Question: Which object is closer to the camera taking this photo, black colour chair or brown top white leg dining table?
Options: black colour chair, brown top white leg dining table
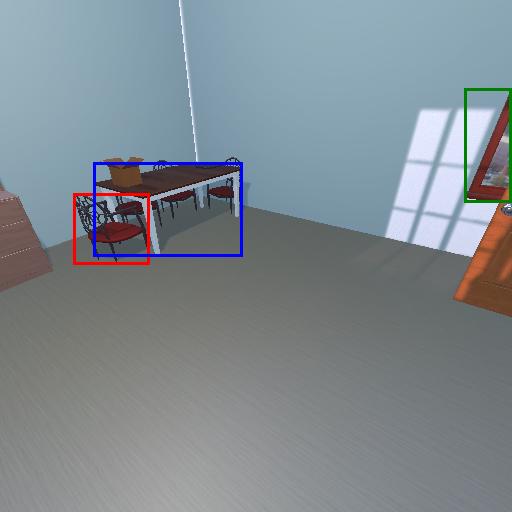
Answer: black colour chair